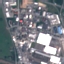
Land use / land cover class: Industrial